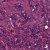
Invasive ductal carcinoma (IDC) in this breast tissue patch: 1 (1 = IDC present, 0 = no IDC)